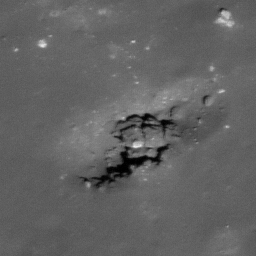
Pit: Jackson 1c
Host crater: Jackson
Host type: impact_melt
Lunar coordinates: latitude 22.421, longitude 196.291